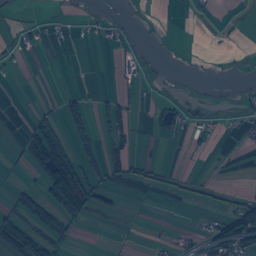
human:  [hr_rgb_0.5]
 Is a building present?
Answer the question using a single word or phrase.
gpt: yes

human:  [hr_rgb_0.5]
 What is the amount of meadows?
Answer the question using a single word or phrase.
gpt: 146

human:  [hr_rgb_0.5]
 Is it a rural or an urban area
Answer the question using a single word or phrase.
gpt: rural

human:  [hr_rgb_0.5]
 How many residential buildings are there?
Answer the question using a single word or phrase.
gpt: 175

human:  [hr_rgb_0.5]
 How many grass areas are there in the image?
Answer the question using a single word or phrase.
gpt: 113

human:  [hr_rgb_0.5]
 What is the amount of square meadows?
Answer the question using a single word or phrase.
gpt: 0

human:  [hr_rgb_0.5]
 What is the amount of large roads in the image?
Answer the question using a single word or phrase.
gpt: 0

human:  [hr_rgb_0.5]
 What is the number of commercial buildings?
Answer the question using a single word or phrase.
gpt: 4

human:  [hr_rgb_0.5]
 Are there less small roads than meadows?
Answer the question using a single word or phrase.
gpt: no

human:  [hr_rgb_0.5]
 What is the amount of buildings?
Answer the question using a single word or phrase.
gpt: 179

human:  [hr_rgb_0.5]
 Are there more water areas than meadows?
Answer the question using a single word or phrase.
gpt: no

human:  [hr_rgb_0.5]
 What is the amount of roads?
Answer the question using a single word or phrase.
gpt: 151

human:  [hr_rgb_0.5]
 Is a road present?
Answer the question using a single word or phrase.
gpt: yes

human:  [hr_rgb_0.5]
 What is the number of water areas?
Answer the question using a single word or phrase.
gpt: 37

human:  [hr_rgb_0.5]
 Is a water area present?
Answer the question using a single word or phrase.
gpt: yes

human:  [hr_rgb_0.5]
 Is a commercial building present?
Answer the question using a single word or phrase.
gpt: yes

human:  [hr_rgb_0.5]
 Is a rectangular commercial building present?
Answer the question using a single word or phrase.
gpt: yes

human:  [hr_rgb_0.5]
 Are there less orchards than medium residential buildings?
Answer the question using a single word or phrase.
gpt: no

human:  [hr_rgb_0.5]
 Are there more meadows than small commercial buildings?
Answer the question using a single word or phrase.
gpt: yes

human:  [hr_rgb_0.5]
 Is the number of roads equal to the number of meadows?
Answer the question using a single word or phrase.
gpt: no

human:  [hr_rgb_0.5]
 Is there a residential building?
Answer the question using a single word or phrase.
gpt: yes

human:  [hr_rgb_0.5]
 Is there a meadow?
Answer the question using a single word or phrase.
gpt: yes

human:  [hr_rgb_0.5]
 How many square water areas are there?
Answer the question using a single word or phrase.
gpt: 0

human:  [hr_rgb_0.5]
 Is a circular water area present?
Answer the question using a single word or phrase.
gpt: no

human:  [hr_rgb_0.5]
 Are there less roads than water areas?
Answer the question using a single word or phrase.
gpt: no

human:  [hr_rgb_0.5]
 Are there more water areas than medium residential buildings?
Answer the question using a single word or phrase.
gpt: yes

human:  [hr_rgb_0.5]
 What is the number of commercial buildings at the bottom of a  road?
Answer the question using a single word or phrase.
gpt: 4

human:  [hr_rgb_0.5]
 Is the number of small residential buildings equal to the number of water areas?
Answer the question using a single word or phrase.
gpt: no

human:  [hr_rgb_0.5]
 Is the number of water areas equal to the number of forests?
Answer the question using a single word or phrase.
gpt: no

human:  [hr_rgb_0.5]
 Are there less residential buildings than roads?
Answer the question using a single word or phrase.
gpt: no

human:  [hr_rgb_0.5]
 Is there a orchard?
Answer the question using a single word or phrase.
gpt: yes

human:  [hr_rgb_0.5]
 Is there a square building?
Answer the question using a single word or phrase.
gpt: no

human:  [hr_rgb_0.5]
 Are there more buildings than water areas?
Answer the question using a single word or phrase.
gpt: yes

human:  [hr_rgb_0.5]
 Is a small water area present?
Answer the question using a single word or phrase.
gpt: yes

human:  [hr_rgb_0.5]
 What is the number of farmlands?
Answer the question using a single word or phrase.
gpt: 17

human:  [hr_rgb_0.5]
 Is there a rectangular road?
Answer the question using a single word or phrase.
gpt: no

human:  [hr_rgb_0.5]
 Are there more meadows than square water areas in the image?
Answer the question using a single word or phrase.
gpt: yes

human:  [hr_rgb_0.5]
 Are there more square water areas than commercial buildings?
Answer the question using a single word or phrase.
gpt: no

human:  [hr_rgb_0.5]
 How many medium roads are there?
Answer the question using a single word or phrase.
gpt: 0

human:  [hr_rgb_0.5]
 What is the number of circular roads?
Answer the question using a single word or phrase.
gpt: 0

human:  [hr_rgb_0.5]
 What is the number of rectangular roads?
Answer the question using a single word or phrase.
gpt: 0

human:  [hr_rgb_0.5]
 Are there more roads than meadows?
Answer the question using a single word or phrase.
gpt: yes

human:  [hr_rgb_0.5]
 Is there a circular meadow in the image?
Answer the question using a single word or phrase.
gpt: no

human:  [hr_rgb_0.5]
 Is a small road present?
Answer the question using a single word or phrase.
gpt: yes

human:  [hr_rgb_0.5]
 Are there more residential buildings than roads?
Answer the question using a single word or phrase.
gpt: yes

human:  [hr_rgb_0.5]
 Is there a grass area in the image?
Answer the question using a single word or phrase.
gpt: yes

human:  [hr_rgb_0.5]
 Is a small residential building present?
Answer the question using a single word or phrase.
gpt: yes

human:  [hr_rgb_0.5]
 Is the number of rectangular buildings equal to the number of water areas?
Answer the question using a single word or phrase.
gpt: no

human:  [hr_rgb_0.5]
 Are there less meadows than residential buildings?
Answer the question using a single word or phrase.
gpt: yes

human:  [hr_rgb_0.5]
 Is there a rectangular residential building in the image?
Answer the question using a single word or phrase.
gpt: yes

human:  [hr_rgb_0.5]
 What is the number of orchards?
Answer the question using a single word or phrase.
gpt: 39

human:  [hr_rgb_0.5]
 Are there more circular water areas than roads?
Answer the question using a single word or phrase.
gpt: no

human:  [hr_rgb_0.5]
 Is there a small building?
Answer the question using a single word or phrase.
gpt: yes

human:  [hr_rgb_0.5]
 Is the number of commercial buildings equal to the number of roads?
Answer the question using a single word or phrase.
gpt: no

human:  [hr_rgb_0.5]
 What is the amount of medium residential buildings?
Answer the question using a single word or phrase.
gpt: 2

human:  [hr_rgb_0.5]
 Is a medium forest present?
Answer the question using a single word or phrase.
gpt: yes

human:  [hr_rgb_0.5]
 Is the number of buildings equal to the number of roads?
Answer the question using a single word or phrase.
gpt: no

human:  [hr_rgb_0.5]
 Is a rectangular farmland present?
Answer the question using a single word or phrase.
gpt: yes

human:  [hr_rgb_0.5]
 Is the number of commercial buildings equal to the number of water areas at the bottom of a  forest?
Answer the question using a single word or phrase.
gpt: no

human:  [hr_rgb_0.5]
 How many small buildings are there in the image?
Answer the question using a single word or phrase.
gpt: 175

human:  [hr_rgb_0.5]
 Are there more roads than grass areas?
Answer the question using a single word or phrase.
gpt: yes

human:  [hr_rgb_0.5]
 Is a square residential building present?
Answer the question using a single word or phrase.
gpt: no

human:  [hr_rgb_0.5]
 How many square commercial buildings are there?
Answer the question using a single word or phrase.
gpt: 0

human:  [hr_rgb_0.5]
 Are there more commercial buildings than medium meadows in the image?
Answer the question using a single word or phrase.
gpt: no